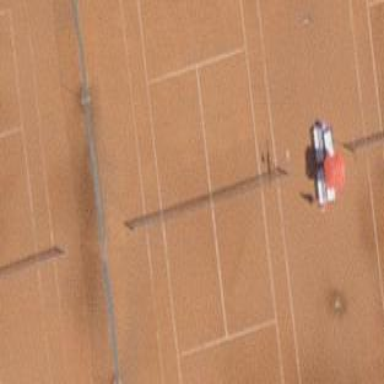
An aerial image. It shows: Tennis court in leisure pitch.